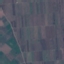
Land use / land cover: PermanentCrop